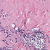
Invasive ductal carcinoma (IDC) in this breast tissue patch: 1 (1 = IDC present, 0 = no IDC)